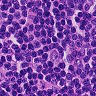
Metastatic tissue present: no